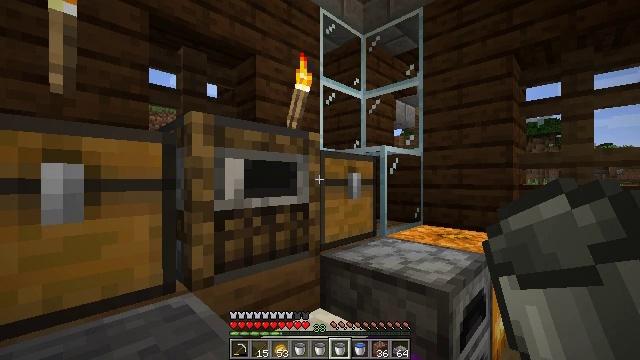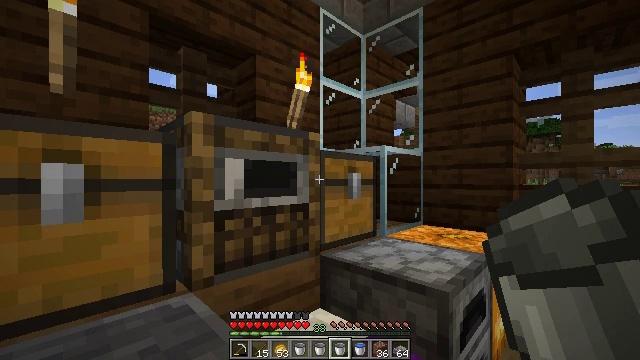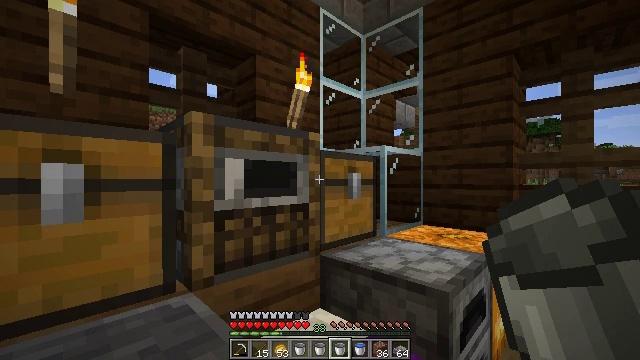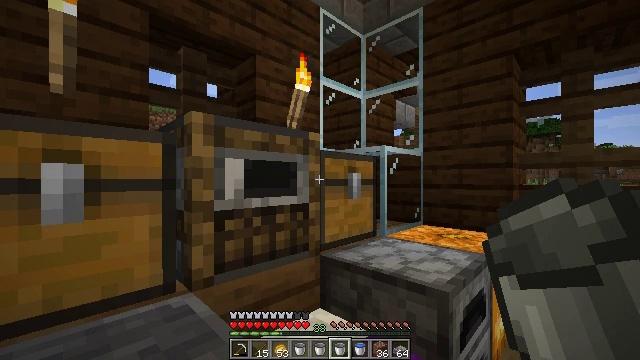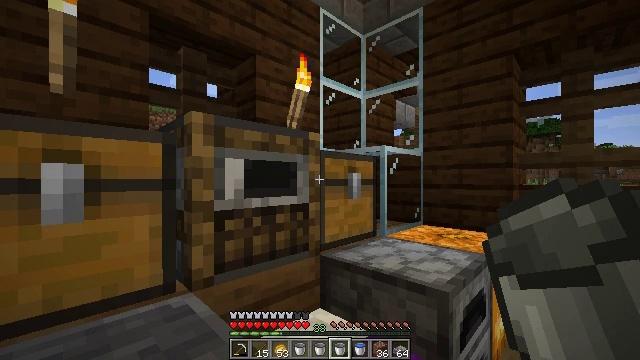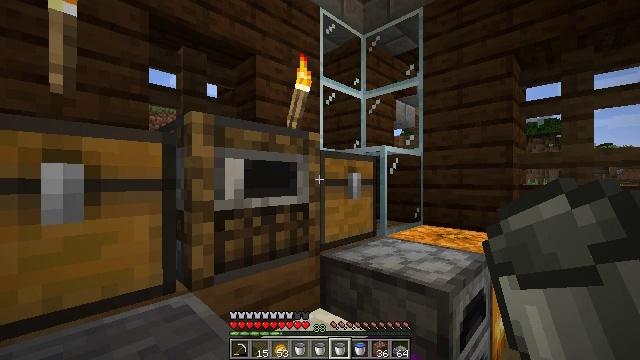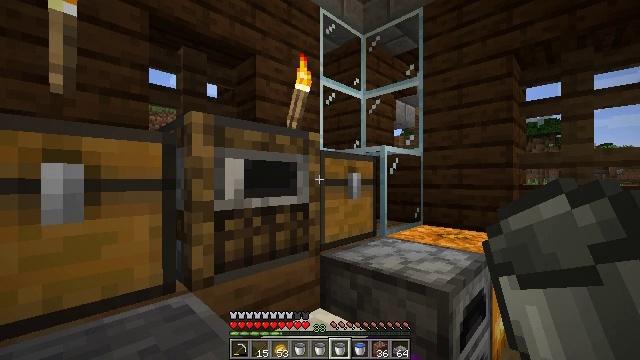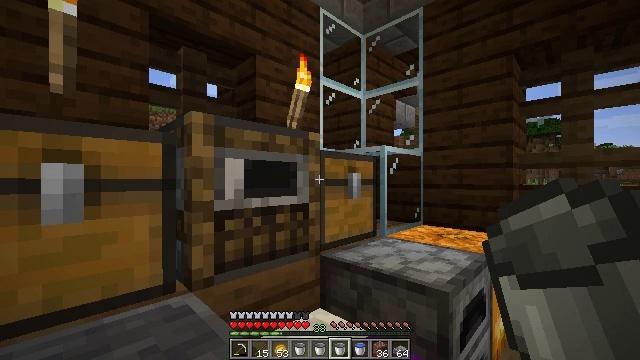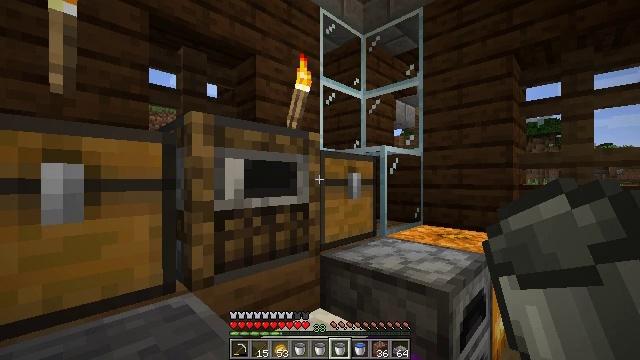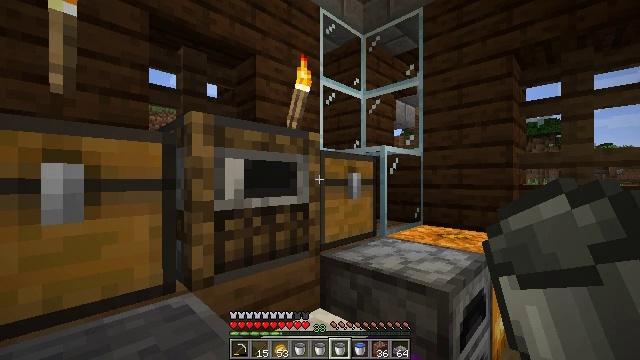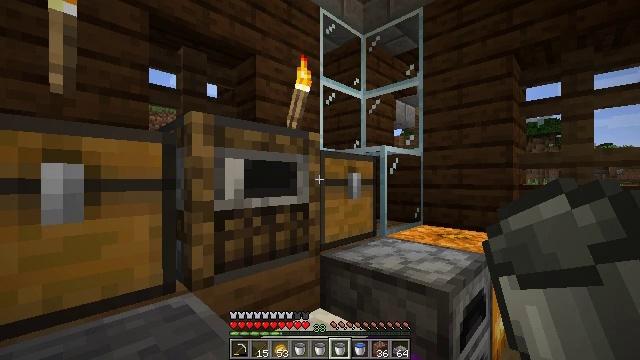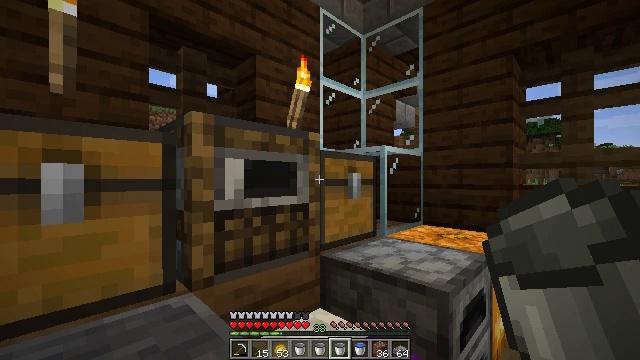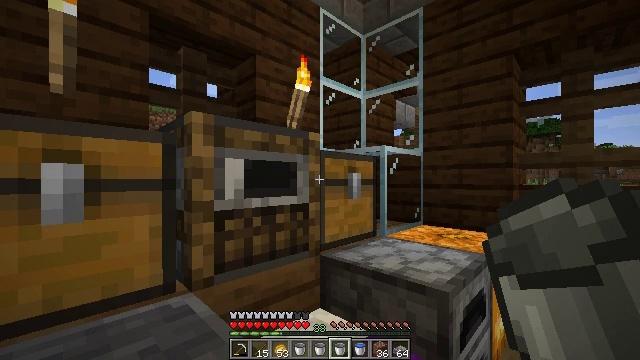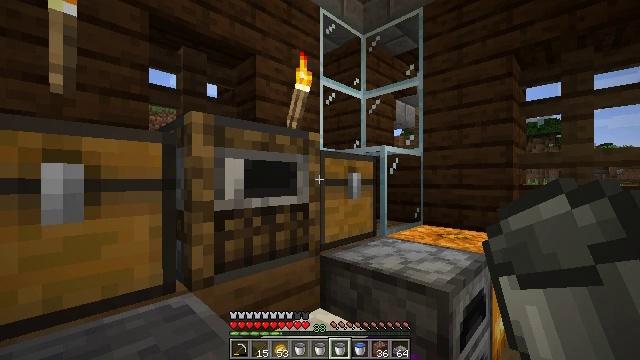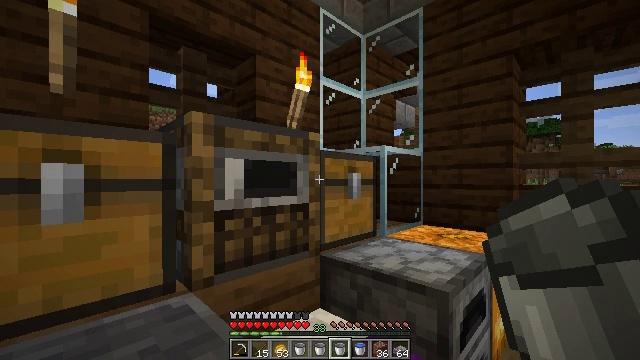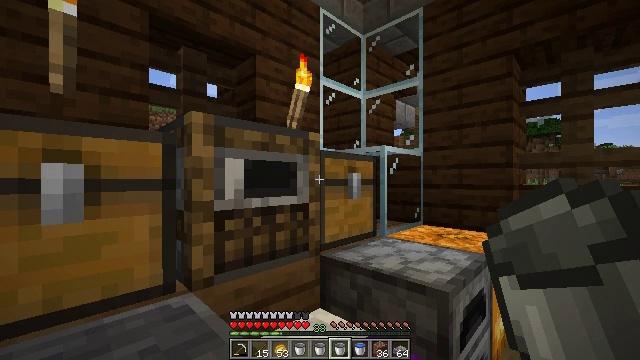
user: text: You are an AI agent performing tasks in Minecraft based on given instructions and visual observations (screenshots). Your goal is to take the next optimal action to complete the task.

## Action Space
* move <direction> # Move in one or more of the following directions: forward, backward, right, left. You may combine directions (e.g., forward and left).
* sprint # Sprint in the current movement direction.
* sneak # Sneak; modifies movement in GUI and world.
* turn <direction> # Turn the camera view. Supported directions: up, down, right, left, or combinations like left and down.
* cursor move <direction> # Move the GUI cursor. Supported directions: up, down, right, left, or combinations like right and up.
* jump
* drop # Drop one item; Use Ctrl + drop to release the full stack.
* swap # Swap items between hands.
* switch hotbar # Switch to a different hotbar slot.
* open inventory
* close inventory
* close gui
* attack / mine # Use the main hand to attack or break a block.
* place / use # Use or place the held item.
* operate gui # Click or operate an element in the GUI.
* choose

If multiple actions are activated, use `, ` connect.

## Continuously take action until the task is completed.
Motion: motion action
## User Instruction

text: Collect spruce leaves for landscaping.
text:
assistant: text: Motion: no_op
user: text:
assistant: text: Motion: no_op
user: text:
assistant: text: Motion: no_op
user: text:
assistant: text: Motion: no_op
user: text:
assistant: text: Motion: no_op
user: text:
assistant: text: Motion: no_op
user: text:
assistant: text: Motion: no_op
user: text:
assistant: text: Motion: no_op
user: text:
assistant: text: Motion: no_op
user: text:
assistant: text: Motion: no_op
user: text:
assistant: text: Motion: no_op
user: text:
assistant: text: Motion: no_op
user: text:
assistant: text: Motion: no_op
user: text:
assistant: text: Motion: no_op
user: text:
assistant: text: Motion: no_op
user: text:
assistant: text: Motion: no_op
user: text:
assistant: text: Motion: no_op
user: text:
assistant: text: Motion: no_op
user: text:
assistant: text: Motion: no_op
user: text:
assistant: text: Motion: no_op
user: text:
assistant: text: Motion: no_op
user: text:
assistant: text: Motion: no_op
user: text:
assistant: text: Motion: no_op
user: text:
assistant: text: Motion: no_op
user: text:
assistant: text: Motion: no_op
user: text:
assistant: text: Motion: no_op
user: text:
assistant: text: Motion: no_op
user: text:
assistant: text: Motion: no_op
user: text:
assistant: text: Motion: no_op
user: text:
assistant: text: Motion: no_op